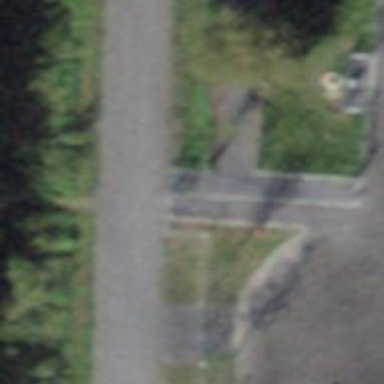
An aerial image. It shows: Gate.